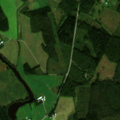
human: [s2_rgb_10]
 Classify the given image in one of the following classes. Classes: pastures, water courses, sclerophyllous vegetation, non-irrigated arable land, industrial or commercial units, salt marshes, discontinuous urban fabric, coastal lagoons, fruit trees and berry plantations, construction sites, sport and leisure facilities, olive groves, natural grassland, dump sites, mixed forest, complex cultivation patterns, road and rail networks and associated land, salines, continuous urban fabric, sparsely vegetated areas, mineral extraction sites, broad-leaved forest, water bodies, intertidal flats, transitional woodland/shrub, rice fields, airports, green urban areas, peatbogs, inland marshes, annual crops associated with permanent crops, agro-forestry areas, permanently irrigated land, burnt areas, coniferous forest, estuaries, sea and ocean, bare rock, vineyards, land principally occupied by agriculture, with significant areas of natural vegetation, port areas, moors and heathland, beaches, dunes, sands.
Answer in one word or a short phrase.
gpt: non-irrigated arable land, land principally occupied by agriculture, with significant areas of natural vegetation, mixed forest, transitional woodland/shrub